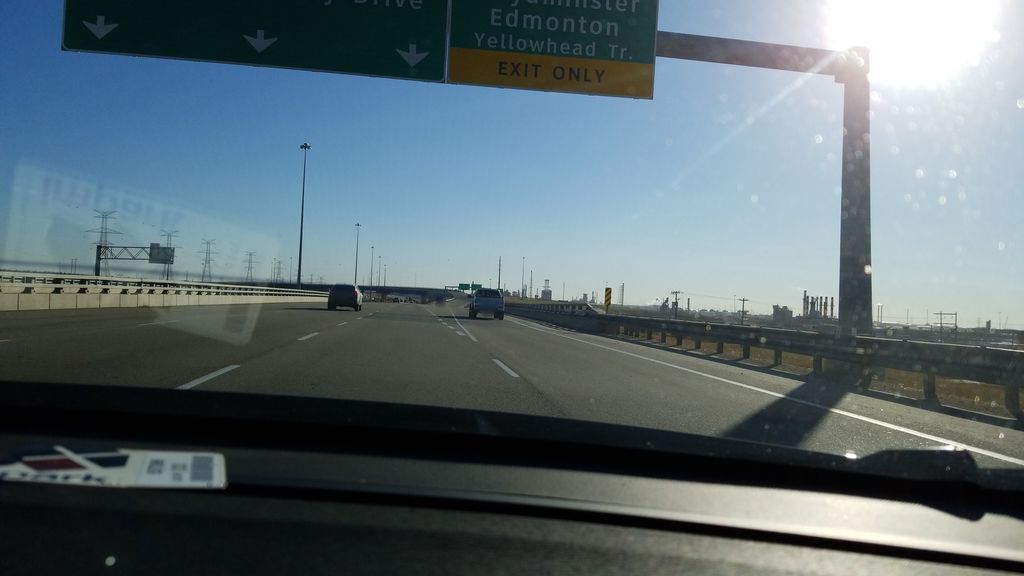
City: edmonton